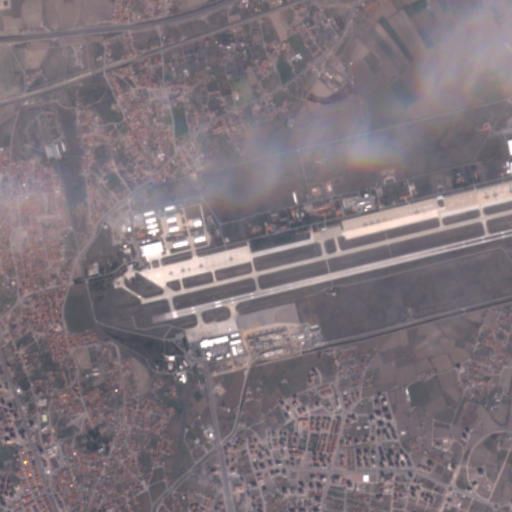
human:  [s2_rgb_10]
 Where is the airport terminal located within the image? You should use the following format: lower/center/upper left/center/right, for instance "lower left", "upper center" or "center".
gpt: The airport terminal is located in the lower center of the image.
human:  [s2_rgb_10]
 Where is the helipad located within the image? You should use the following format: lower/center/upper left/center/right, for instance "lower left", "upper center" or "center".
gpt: The helipad is located in the center left of the image.
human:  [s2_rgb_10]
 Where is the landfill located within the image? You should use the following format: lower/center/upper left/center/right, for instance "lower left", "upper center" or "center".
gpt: The landfill is located in the lower right of the image.
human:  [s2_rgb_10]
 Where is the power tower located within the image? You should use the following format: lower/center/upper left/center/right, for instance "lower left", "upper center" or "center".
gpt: There is no power tower in the image.